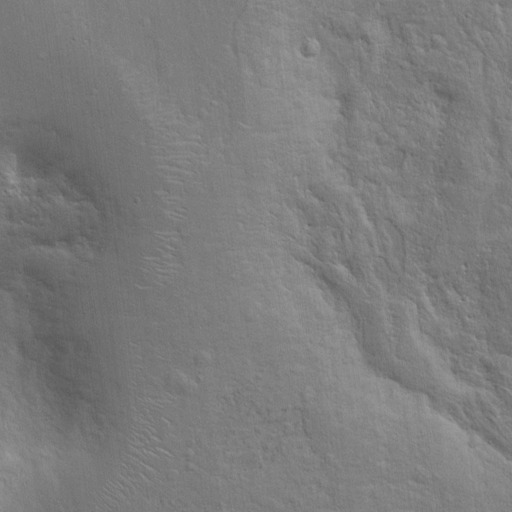
Objects detected: cone